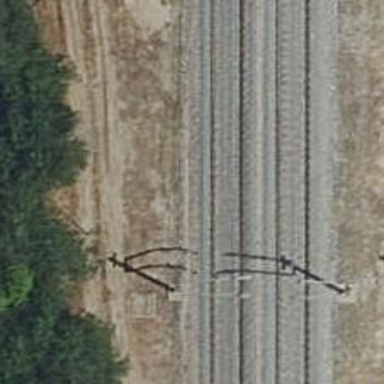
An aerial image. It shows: Railway with electrified contact lines.